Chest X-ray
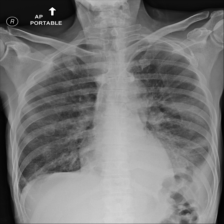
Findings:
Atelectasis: negative
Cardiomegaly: negative
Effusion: positive
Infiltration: negative
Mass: negative
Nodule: negative
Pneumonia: negative
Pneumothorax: negative
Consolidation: positive
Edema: negative
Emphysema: negative
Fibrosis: negative
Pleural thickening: negative
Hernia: negative